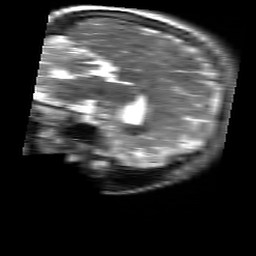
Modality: T2w
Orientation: sagittal
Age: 20
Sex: female
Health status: healthy
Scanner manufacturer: siemens
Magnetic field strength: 3 T
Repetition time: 4.01 s
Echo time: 0.116 s